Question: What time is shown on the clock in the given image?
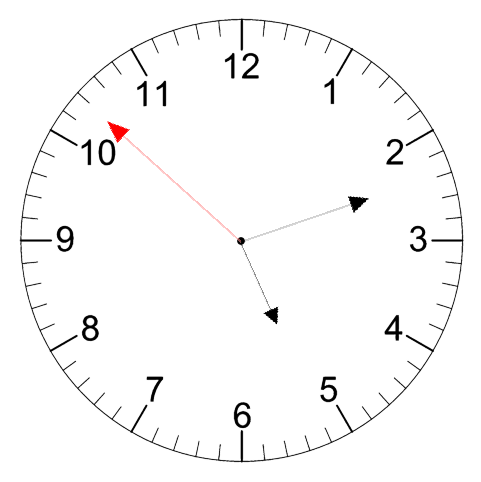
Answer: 05:11:52